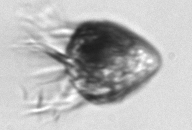
Label: Strombidium_morphotype2